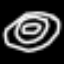
Label: donut